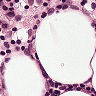
Metastatic tissue present: no